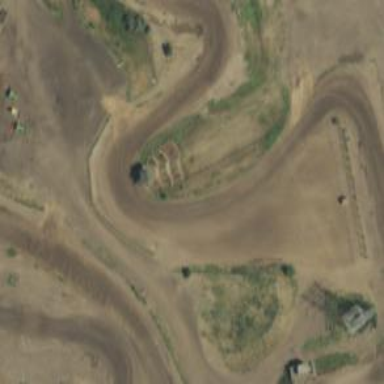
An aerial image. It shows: Raceway for motor sports.